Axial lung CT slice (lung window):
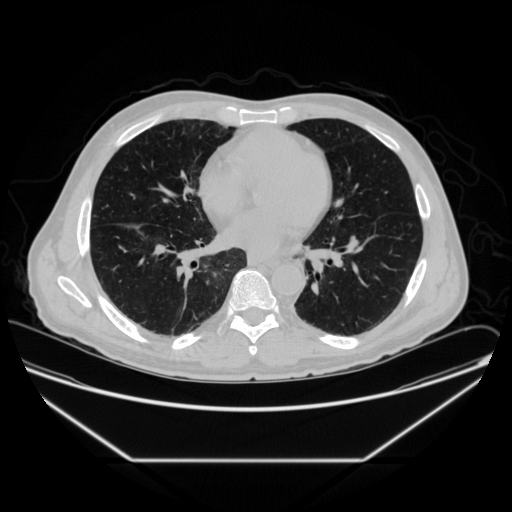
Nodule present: no